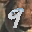
Label: 9